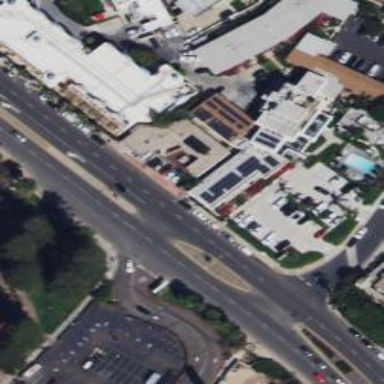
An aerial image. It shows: Motel building.